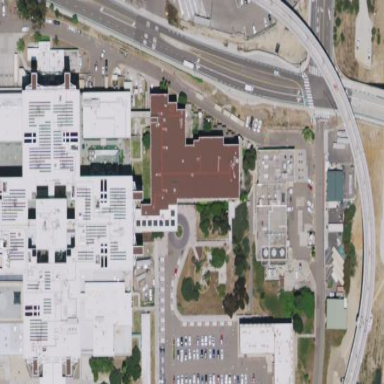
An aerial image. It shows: Hospital building.